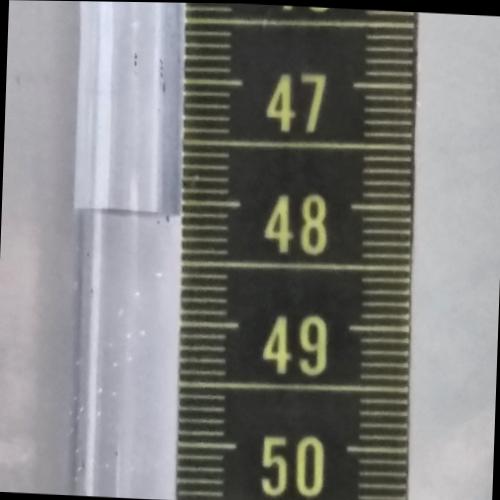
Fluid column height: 48.1 cm